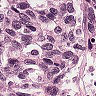
Metastatic tissue present: yes